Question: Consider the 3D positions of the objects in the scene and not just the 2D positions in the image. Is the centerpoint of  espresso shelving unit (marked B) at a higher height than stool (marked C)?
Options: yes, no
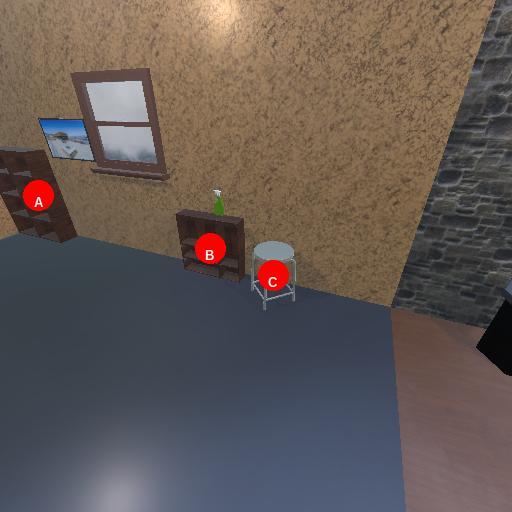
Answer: yes